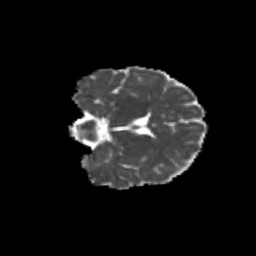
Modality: MD
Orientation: coronal
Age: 12
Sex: male
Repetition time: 9.512 s
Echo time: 0.089 s